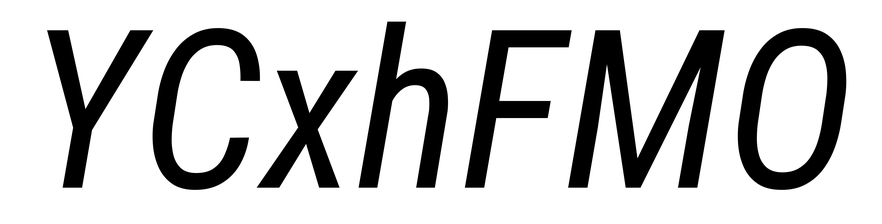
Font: Roboto-Italic_Condensed_Italic